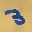
Label: 3